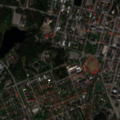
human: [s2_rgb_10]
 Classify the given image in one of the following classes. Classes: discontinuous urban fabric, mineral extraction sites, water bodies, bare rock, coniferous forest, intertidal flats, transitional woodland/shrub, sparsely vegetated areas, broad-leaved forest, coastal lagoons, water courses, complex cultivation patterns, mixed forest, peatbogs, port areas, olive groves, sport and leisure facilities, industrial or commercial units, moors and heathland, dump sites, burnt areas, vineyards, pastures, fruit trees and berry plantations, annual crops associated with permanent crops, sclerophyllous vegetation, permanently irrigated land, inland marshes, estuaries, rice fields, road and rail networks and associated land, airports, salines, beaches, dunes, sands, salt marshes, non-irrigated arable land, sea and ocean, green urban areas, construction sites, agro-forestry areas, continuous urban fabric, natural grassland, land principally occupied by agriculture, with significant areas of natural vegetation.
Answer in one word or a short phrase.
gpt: discontinuous urban fabric, industrial or commercial units, green urban areas